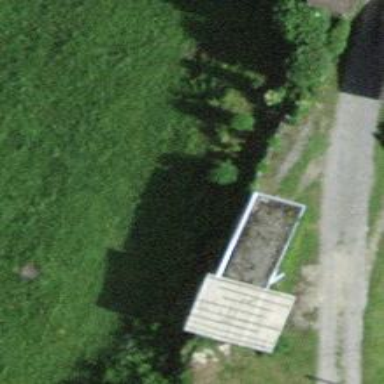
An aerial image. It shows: Garage.